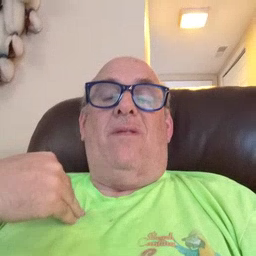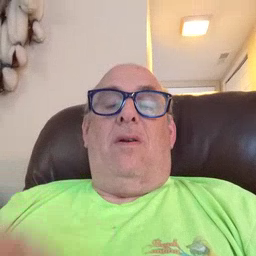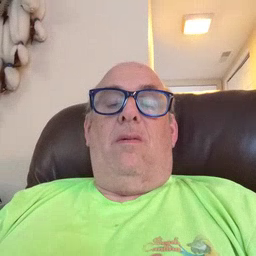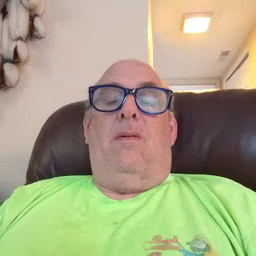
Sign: have